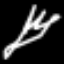
Label: fork